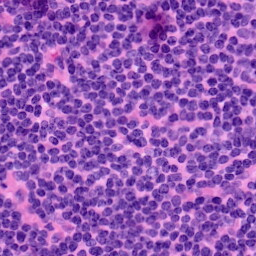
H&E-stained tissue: LymphNode